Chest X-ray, PA view. Patient: 46 years old, sex M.
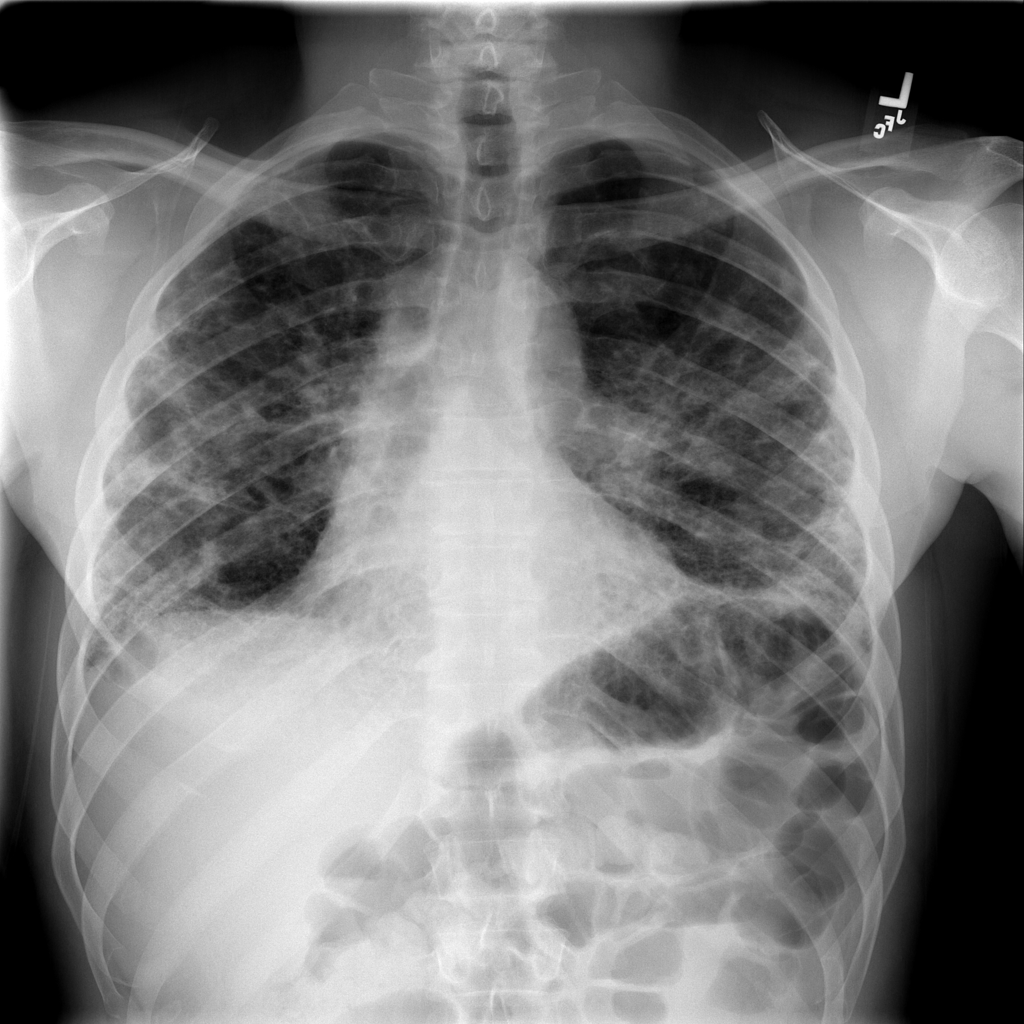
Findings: No Finding